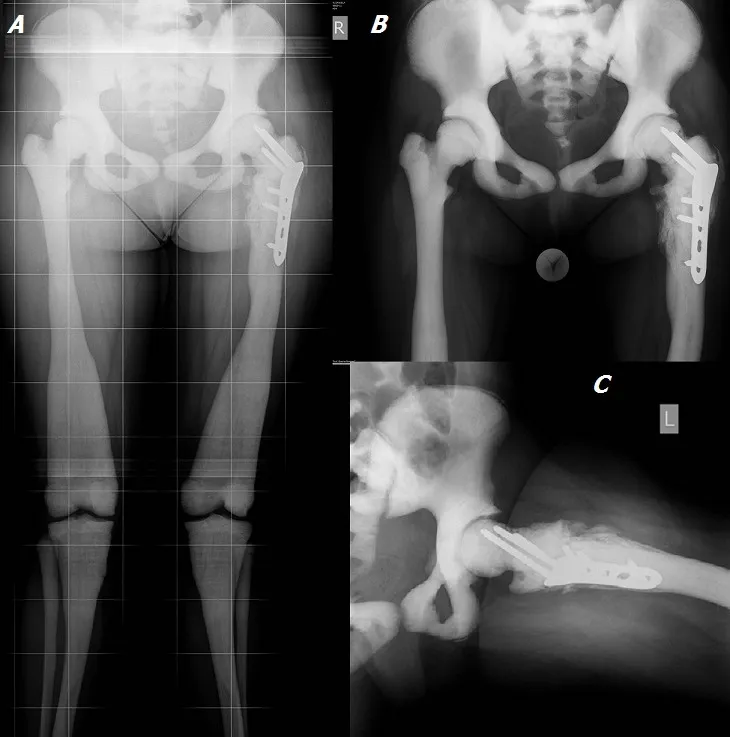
X-rays on 1 year post-operatively. Fracture consolidation, femoral neck-shaft angle of 132 , no lower limb length discrepancy.
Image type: radiology (x_ray)